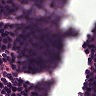
Metastatic tissue present: no